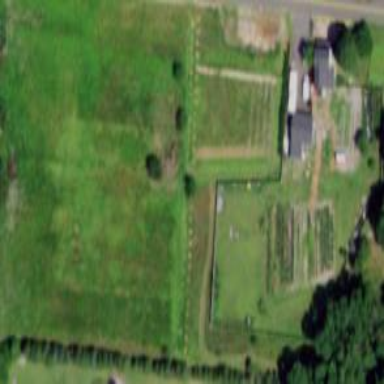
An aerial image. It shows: Farmyard used for horse riding activities.